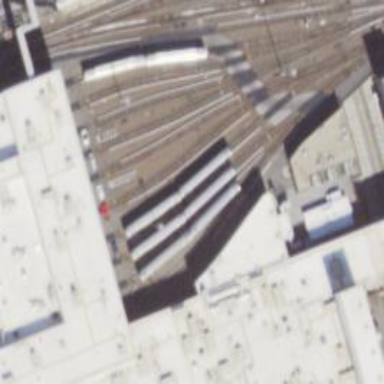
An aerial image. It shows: Electrified railway yard with rail tracks.